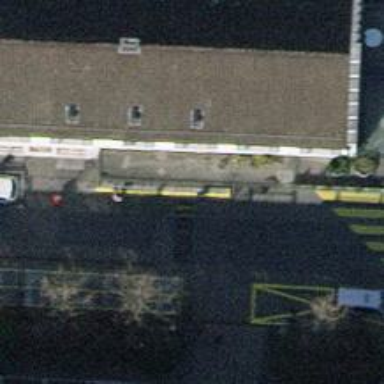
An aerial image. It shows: Post box is visible.